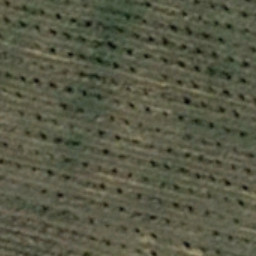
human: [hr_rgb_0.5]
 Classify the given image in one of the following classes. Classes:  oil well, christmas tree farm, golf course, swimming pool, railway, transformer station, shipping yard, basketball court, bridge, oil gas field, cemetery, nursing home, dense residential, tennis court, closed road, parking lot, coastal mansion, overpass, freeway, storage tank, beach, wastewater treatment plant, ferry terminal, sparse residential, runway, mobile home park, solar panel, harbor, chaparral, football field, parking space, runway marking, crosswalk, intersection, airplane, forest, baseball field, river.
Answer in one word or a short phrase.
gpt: christmas tree farm